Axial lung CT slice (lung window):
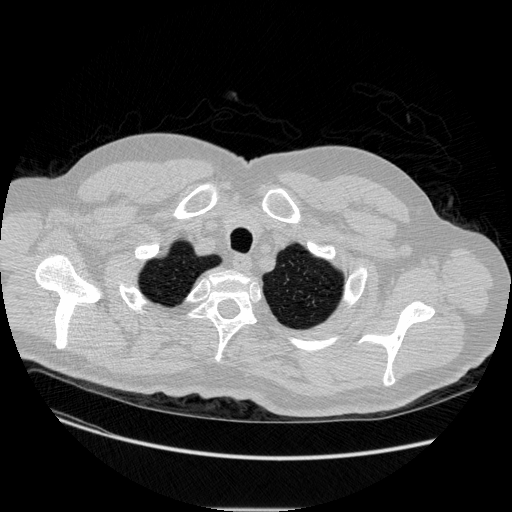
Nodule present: no